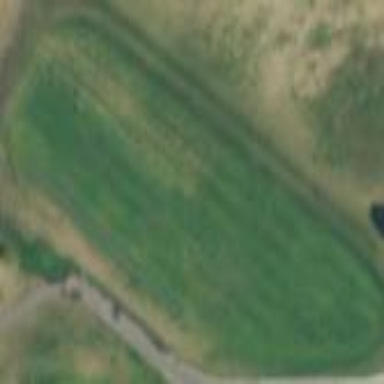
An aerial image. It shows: Grass area designated as golf tee.